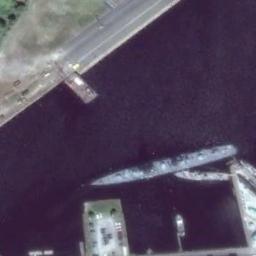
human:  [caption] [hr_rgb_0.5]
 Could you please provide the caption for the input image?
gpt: There are several ships of different sizes at sea .

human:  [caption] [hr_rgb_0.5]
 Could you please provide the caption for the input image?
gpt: There is a ship in the black water on the shore .

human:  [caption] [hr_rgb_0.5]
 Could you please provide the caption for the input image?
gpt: The two ships and a boat are docked at the dock and some cars are parked at the dock .

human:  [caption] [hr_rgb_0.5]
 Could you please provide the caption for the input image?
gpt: Three light blue boats docked by the dock .

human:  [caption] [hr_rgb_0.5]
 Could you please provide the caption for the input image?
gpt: The ship is at the harbor .